Question: I have some text documents (.doc and .odf) with portions of colored code appearing inside.
This code was copied as RTF from Notepad++, that's how it got colored.
However, in Notepad++ (and in many IDEs as well), the line wrap function works makes the indented code look better when in does not fit and goes to the next line.
In LibreOffice/OpenOffice and Ms Word it's possible to achieve a similar line wrap with the "increase indent" button.
So, what I'd like to do, is to automatically replace the tabs (or 4 spaces, if you like) with proper indents. Or make the tabs behave like I expect them to. Is it possible? Thanks.
Here's a visualization of the problem

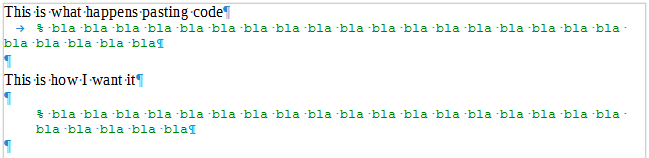
Answer: I achieved what I want through some (not that many) manual steps.
1. find out what is the maximum number of tabs (or sets of 4 spaces), say it's 3
2. open the search and replace window, input 3 tabs (or 12 spaces), and click "Find All" now all groups of 3 tabs are selected, and you are working on all the lines with maximum indentation park or close the search and replace window, click 3 times on the "Increase indent" button (or set the left indentation in the paragraph style menu) delete the selected groups of 3 tabs
3. open the search and replace window, input 2 tabs (or 8 spaces), and click "Find All" park or close the search and replace window, click 2 times on the "Increase indent" button delete the selected groups of 2 tabs
4. open the search and replace window, input 1 tabs (or 4 spaces), and click "Find All" park or close the search and replace window, click 1 time on the "Increase indent" button delete the selected single tabs
Now you have a nice code indentation.
If you are using Microsoft Word, then there's no "find all", but there is a way to apply paragraph styles directly from the search and replace menu. But the steps are a little different.
First decide how wide a single indentation should be (e.g. 0.5 cm)
- - - - - - - - - - -
Rinse and repeat until you get a nice indentation.
If you are using Python (or if you want to keep your white spaces) then instead of deleting the tabs (or spaces), you can replace them with a placeholder character you don't use in the rest of the code, say PS and replace them back in one pass when you are done. However, you'll get a skewed indentation.
I guess there's a way to do this with macros, but this was good enough for me.